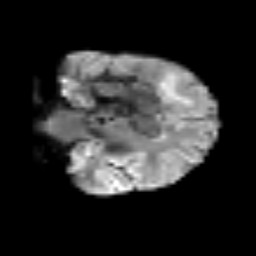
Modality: T2w
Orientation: coronal
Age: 31
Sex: female
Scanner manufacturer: siemens
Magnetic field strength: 3 T
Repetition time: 3.2 s
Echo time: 0.081 s